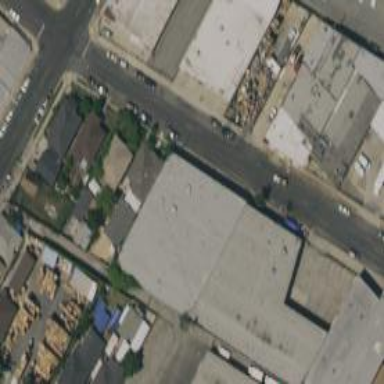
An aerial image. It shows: Warehouse building.